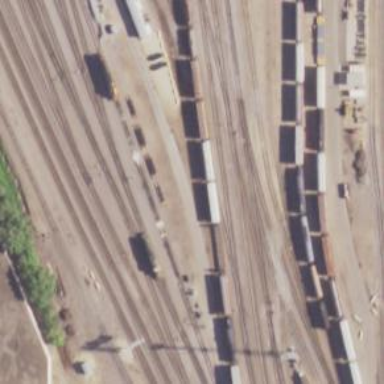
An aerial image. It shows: Railway yard.